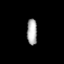
Tissue: skin
Cell type: Fibroblasts
Senescence score: 0.8073
Nuclear area (px): 257
Mean DAPI intensity: 173.475